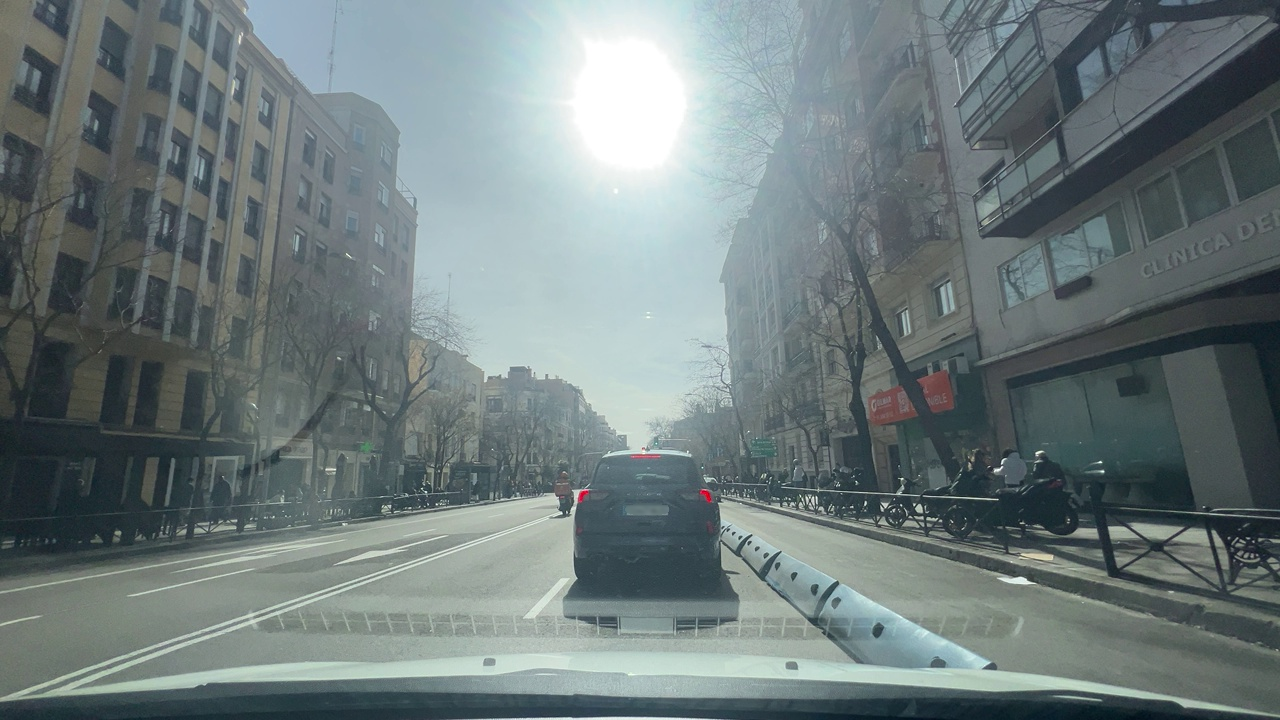
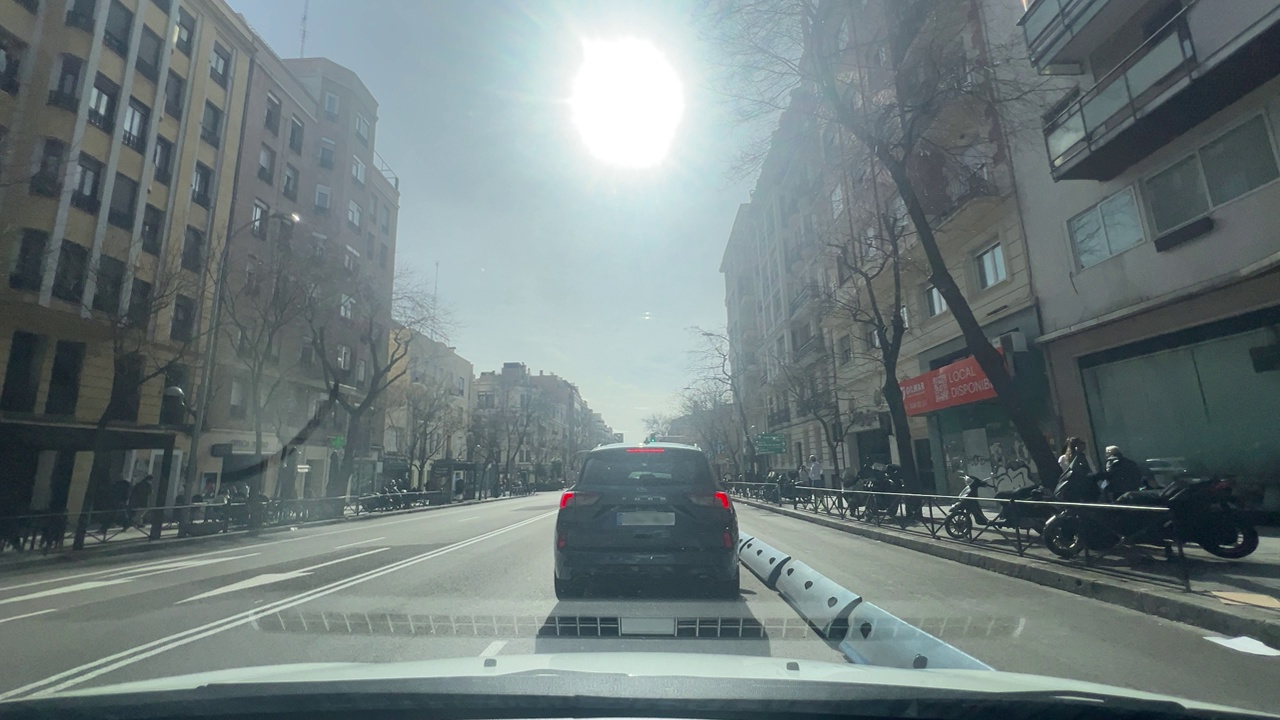
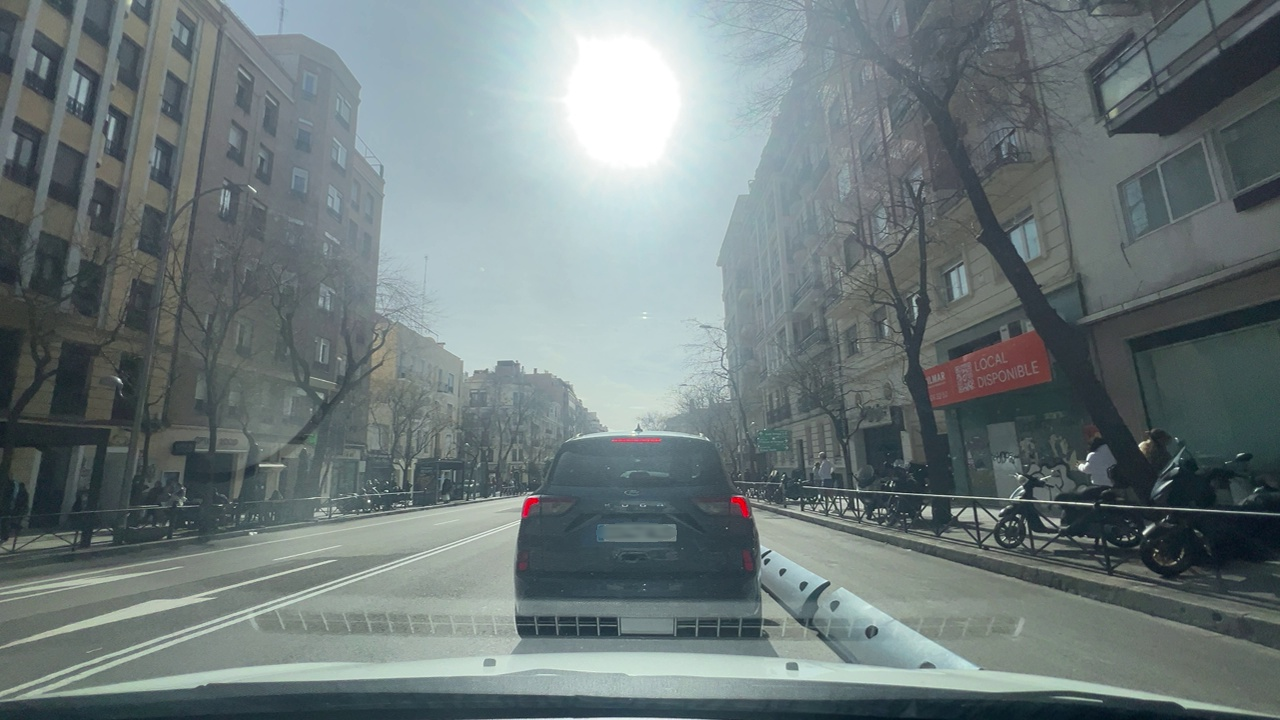
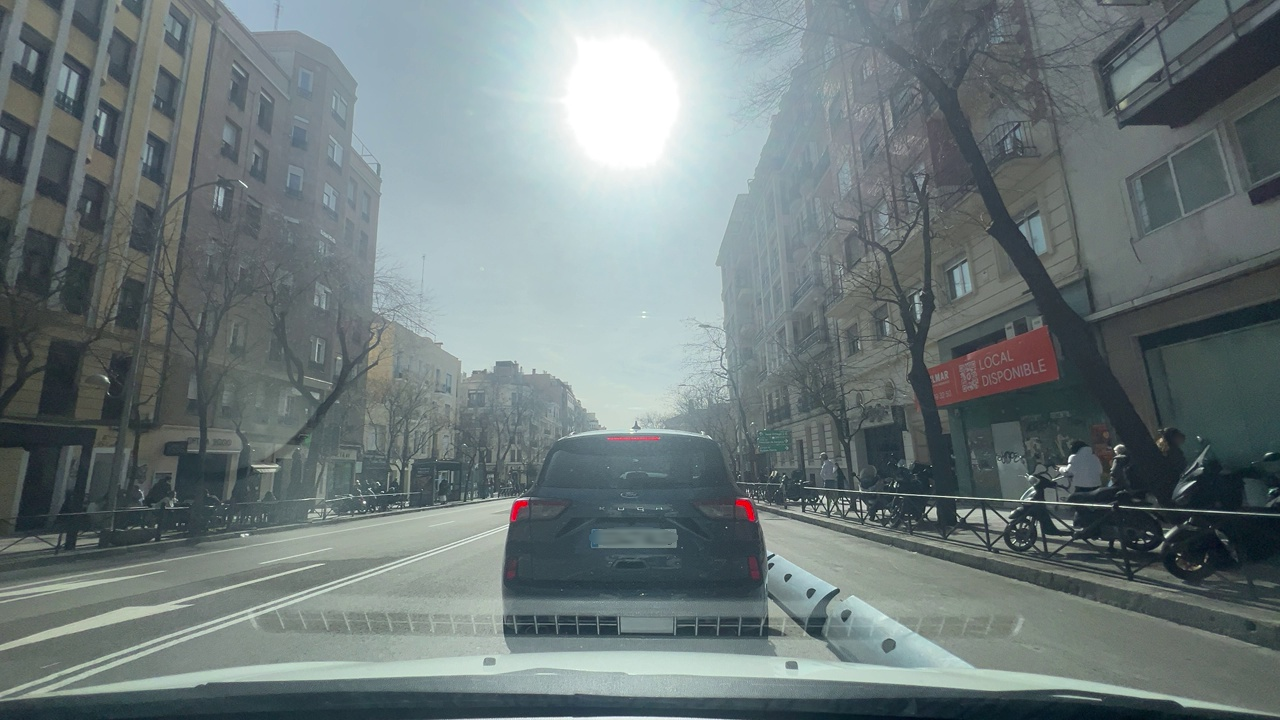
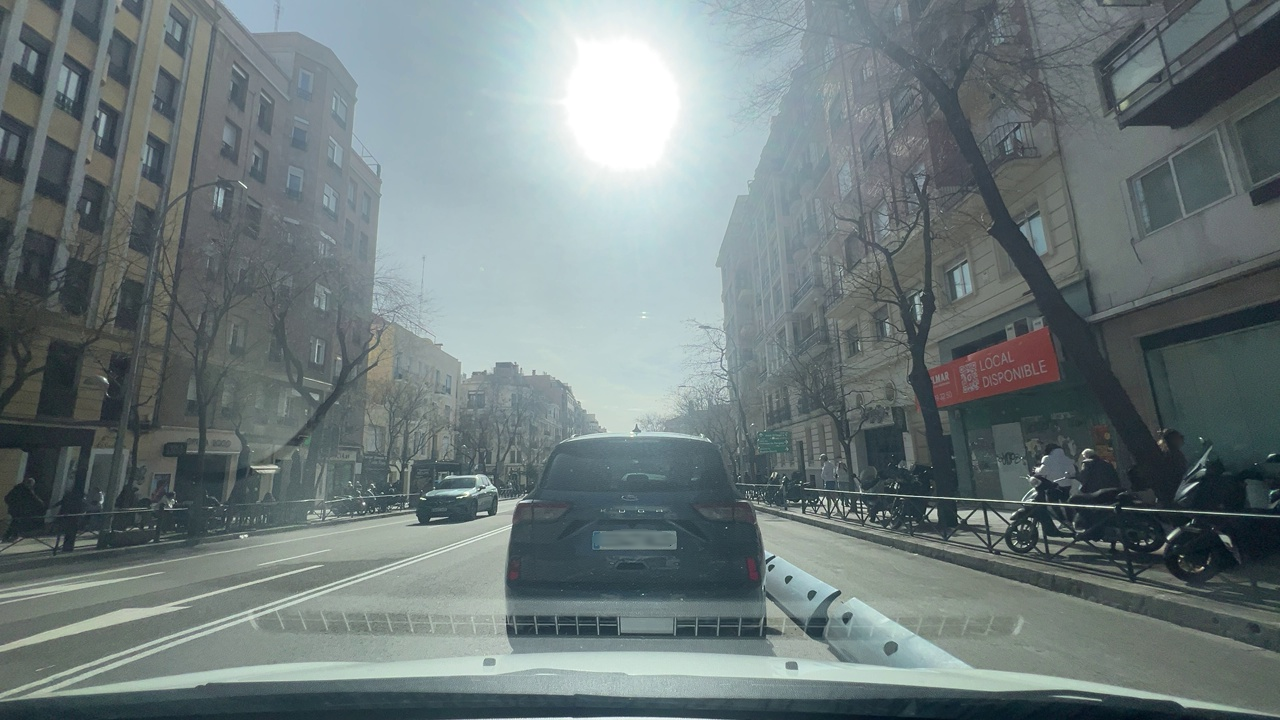
Situation: Leading braking
Question: Is there a vehicle directly ahead in the ego lane with brake lights on?
Answer: Yes
Reasoning: A vehicle in directly front of the ego vehicle shows active red brake lights.

Situation: Leading braking
Question: Is the distance between the ego vehicle and the vehicle ahead decreasing?
Answer: Yes
Reasoning: The relative distance to the leading vehicle is reducing over time.

Situation: Leading braking
Question: Is either the ego vehicle or the leading vehicle stationary?
Answer: Yes
Reasoning: The leading vehicle appears to be briefly stationary towards the end of the sequence with brake lights on.

Situation: Leading braking
Question: Is the ego vehicle decelerating due to dense traffic or congestion ahead?
Answer: Yes
Reasoning: Looks like a mild congestion related to a traffic light further ahead